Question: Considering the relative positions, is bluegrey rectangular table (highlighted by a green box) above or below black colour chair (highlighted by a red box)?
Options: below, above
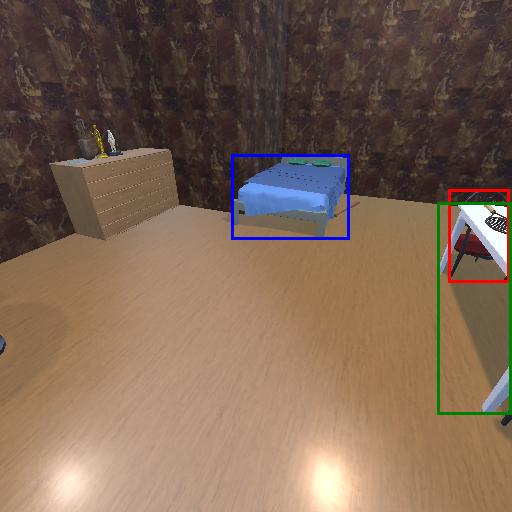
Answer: below